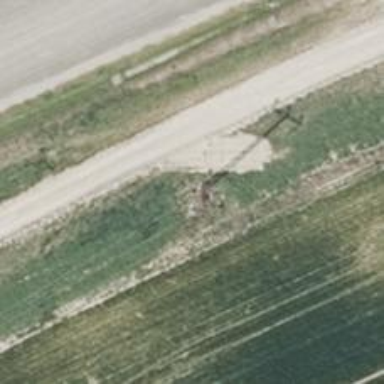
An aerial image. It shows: Power pole.